Question: Here is the fiddle (directive at bottom):
<URL>
Instead of logging on click of input / enter, how would I make clicking an auto-complete item from the dropdown direct to a link, say '/#/name/:name'? Haven't been able to find anything that does this.
Basically, click on Oscar to redirect.
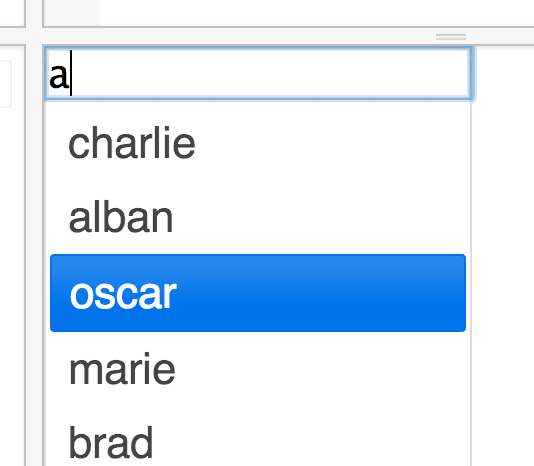
Answer: jQuery UI's autocomplete plugin triggers a <URL> callback when "... an item is selected from the menu".
This callback function receives 'event'and 'ui' params. The 'ui' params contains a reference to selected item, which easily enables you to construct the redirect you are seeking for:
'''
angular.module('MyModule', ['ui.keypress'])
.directive('autoComplete', function($timeout, $location) {
return function(scope, iElement, iAttrs) {
iElement.autocomplete({
source: scope[iAttrs.uiItems],
select: function(event, ui) {
var path = '/#/name/' + ui.item.value;
console.log('redirecting to', path);
$location.url(path);
return false;
}
});
};
});
'''